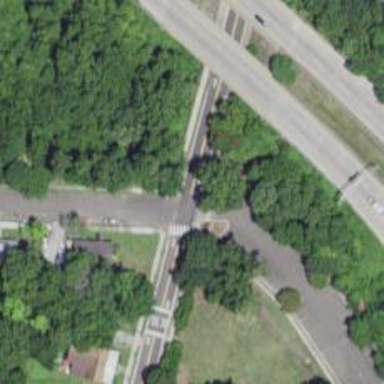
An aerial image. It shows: Uncontrolled crossing on the road.